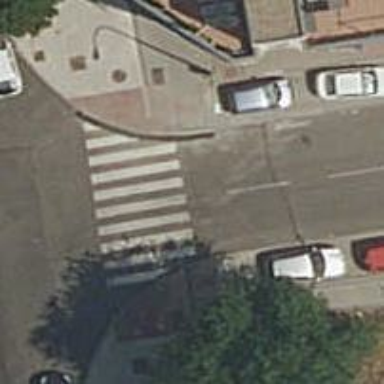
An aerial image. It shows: Pedestrian crossing with zebra markings on footway.